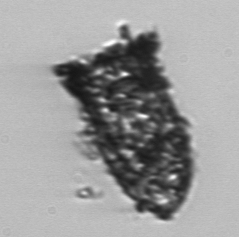
Label: Tintinnopsis